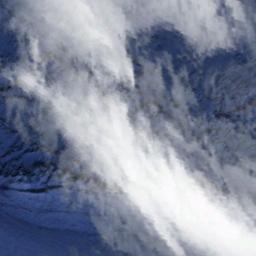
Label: cloud